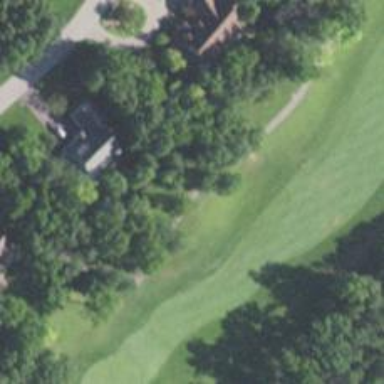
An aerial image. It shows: Service road designated as golf cart path.